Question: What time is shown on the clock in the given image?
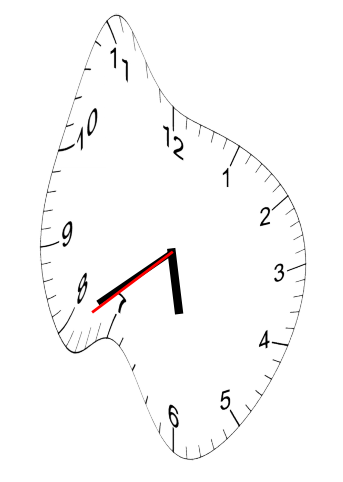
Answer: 05:39:39